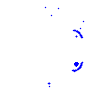
Particle: kaon